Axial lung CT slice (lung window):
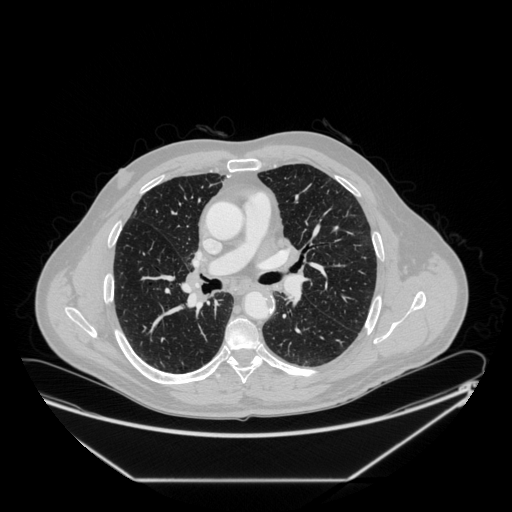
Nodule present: no